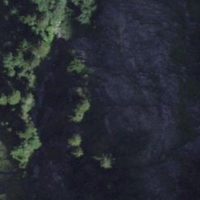
EUNIS habitat code: 43
Species observed at this site:
Gymnocarpium robertianum
Selaginella selaginoides